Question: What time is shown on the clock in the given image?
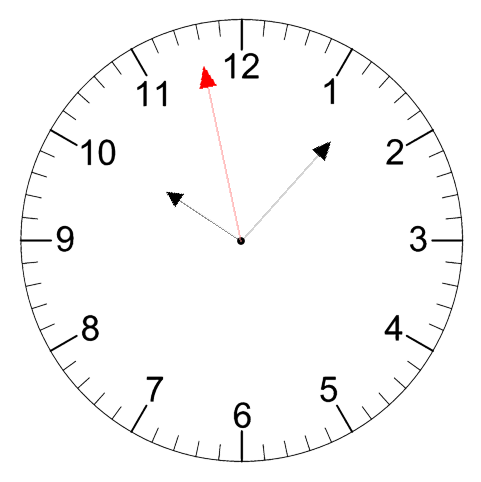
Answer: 10:06:58